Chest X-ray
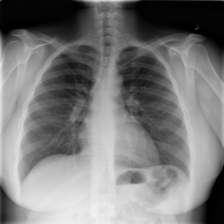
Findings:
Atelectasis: negative
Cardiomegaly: negative
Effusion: negative
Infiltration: negative
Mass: negative
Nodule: negative
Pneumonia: negative
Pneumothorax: negative
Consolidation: negative
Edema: negative
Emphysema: negative
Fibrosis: negative
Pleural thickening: negative
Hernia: negative